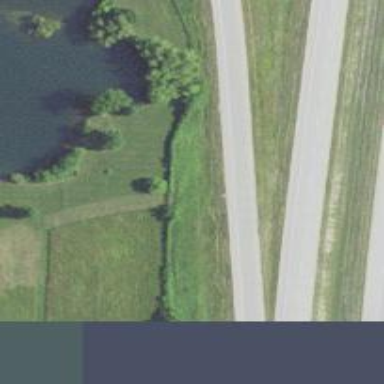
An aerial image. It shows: Trunk link highway.